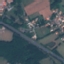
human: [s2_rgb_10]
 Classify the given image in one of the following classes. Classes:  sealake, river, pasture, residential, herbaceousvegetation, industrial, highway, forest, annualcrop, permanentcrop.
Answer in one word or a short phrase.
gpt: Highway